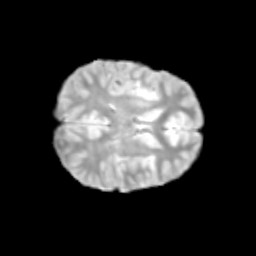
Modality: T2w
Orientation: axial
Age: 10
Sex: male
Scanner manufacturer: siemens
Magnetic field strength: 3 T
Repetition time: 3.8 s
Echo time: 0.07 s